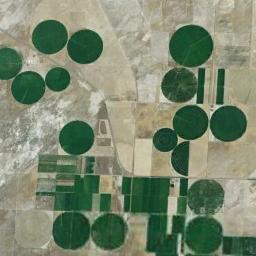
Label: circular_farmland